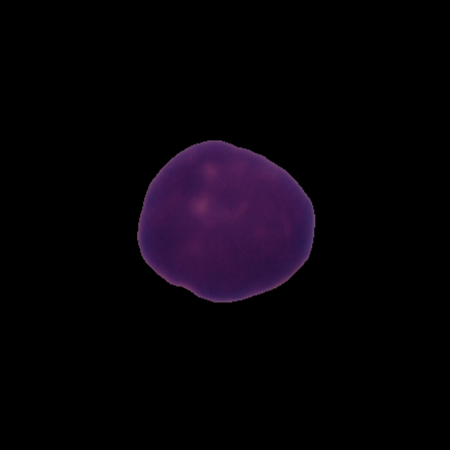
Label: healthy